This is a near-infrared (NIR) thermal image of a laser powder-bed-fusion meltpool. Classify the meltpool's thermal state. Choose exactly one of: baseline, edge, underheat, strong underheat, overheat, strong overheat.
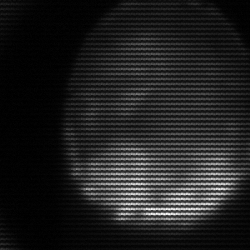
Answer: edge